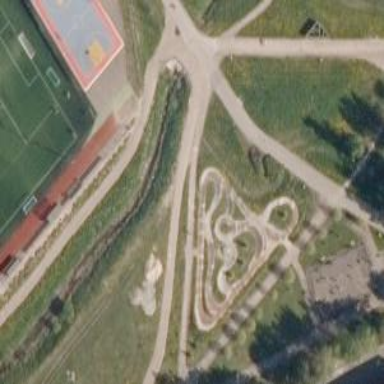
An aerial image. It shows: Path in leisure land track.